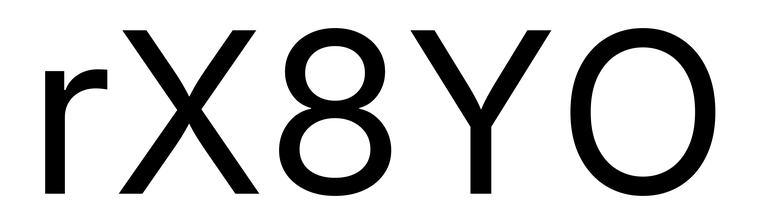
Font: Inter_Regular